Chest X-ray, AP view. Patient: 30 years old, sex M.
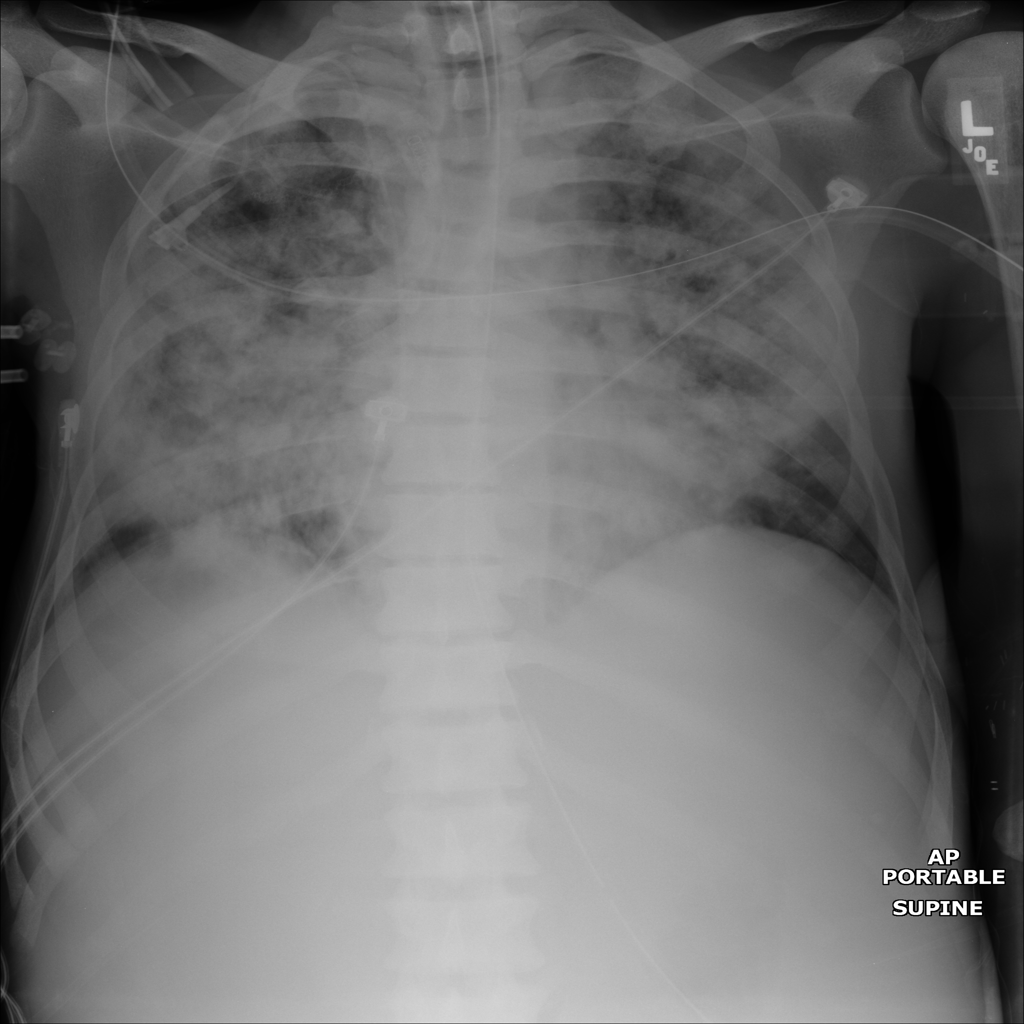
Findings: No Finding